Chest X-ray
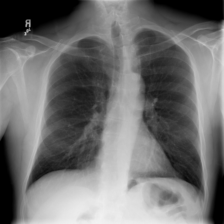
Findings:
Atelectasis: negative
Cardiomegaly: negative
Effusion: negative
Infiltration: negative
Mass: negative
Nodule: negative
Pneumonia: negative
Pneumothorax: negative
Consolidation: negative
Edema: negative
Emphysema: negative
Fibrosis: negative
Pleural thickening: negative
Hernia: negative